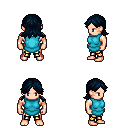
a pixel art fantasy rpg character, male body template, human, light skin, teal tunic, gold greaves, raven loose hair, four views (front, back, left, right), 2x2 character sprite sheet, small pixel art, hard edges, no anti-aliasing